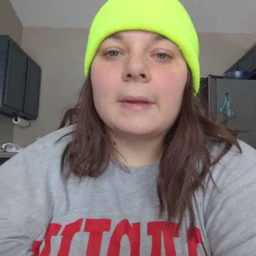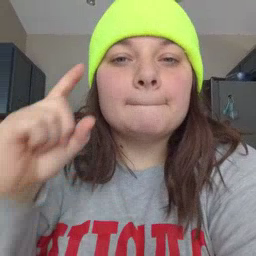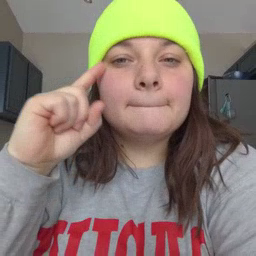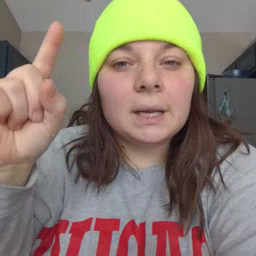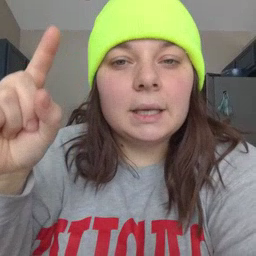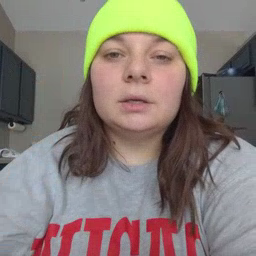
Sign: penny